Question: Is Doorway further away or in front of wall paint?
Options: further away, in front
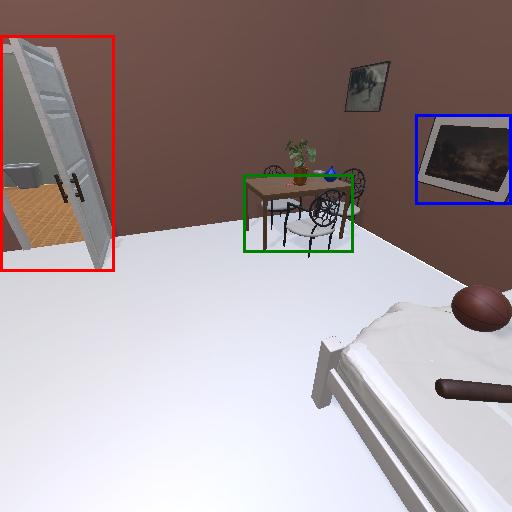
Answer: further away